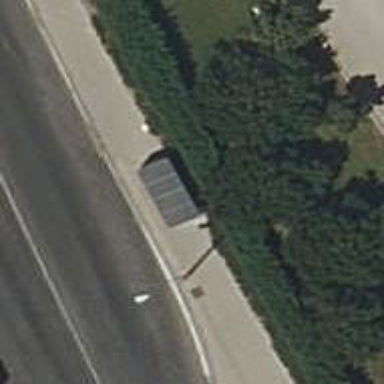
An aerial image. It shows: Bus stop with shelter. It is platform for public transport.